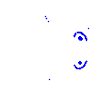
Particle: pion